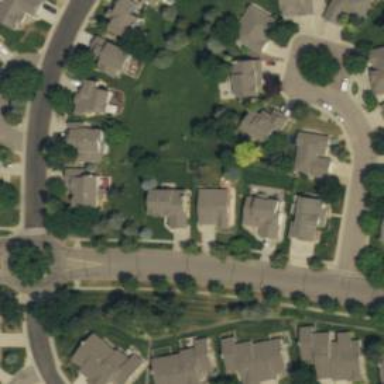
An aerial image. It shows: Neighborhood.